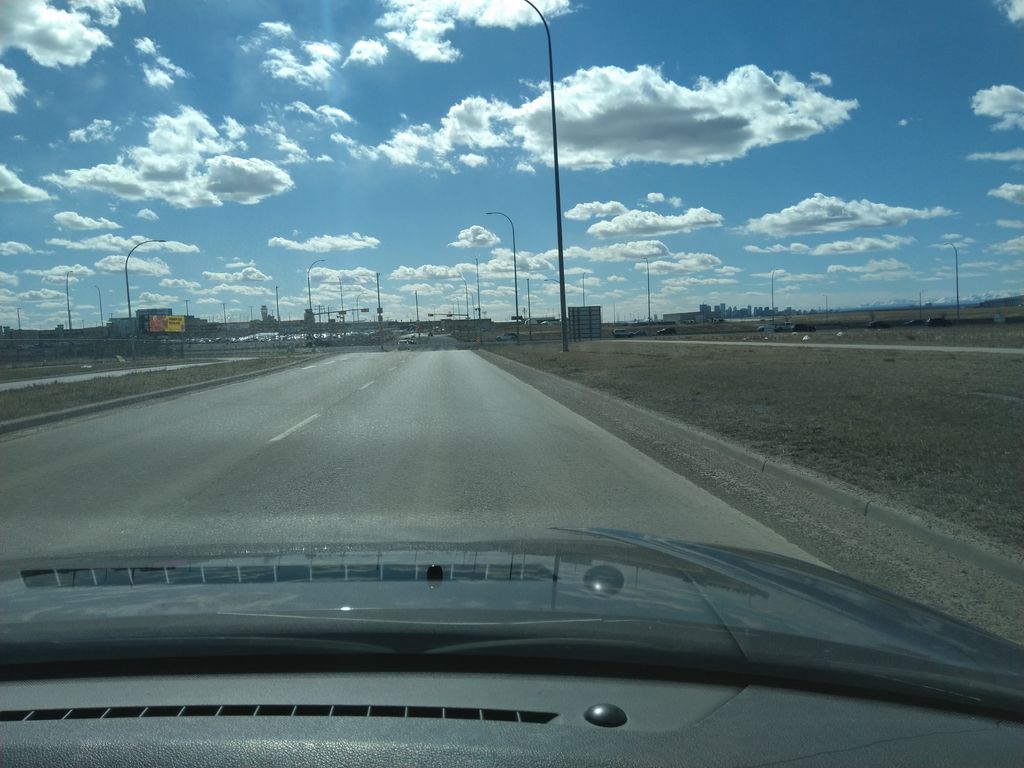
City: calgary